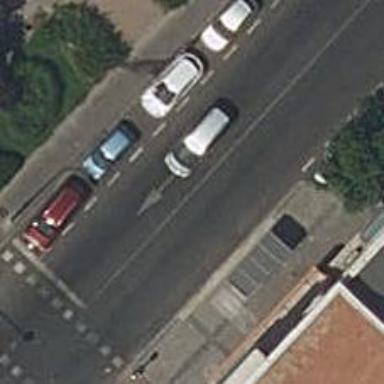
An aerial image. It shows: Public transport stop position.